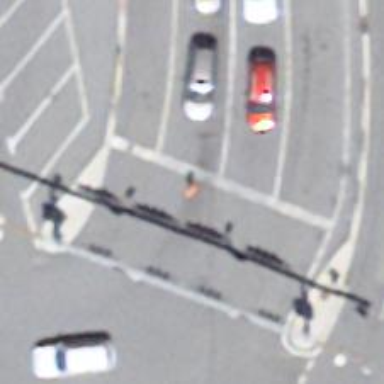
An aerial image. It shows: Road with traffic signals.